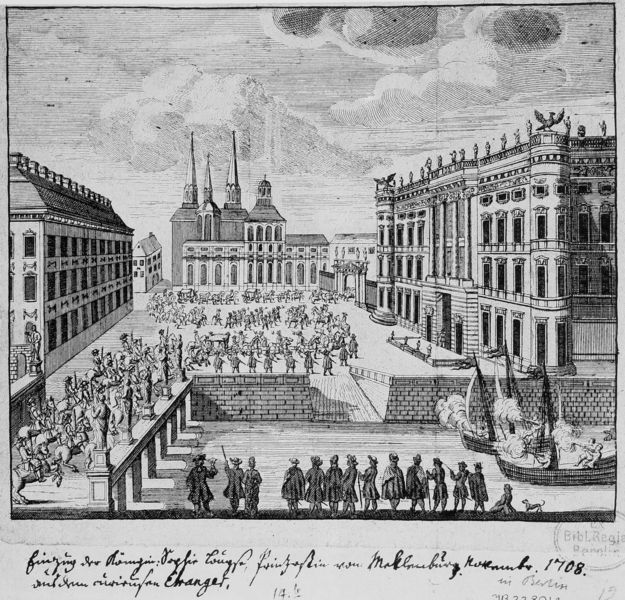
Titel: Einzug einer hohen Standesperson über die Lange Brücke in das Berliner Schloß
Standort: Berlin
Institution: Staatsbibliothek
Schlagwörter: adler, feuer, gruppe, himmel, kampf, mann, schatten, vogel, wasser, weiß, wolken, fluss, menschen, stadt, ufer, fenster, grau, hut, laterne, männer, schwarz, säule, säulen, tür, zeichnung, anlage, dach, gebäude, haus, hund, schloss, fest, versammlung, architektur, barock, steine, signatur, häuser, vögel, brücke, brüstung, kanal, kirche, rauch, figur, händler, personen, girlande, boot, boote, pferd, pferde, reiter, stock, turm, statue, schiff, schiffe, schrift, segel, wellen, fassade, fassaden, perspektive, vedute, venedig, zuschauer, segelschiff, mauer, grafik, hof, fabrik, markt, platz, figuren, hafen, anleger, kai, kaimauer, kuppel, quai, krieg, schlacht, treppe, treppen, soldaten, geländer, gehrock, tor, betrachter, segler, kirchtürme, stadtansicht, bögen, loggia, berlin, türme, palast, balustrade, zentralperspektive, druck, schwarzweiss, druckgrafik, schraffur, radierung, stich, militär, text, bürger, beschriftung, reihe, schlange, rathaus, armee, kathedrale, skulpturen, statuen, walmdach, empfang, garde, auffahrt, plan, kanonen, spiele, flaggen, rampe, parade, salut, kommentar, kupferstich, stockwerke, handschrift, standarte, rücke, stützpfeiler, doppelturmfassade, ehrenhof, einzug, aufmarsch, piraten, stahlstich, schüsse, verteidigen, einritt, danzig, appellhofplatz, aufgebot, aufmarschieren, böller, kirche palast, mecklenburg, prozzesion, sytterlin, monumentalbau, kanonenschüsse, vendeig, wolken#, schitte